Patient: sex M, age 64
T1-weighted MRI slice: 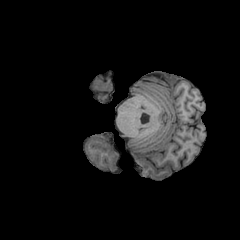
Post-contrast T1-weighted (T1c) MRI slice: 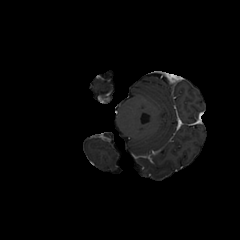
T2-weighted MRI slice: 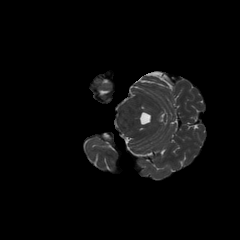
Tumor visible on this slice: no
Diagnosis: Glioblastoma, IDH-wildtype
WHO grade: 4